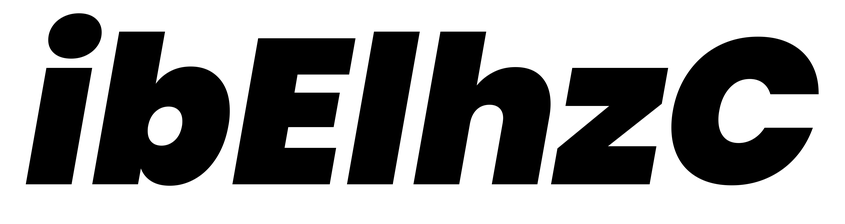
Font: Poppins-BlackItalic